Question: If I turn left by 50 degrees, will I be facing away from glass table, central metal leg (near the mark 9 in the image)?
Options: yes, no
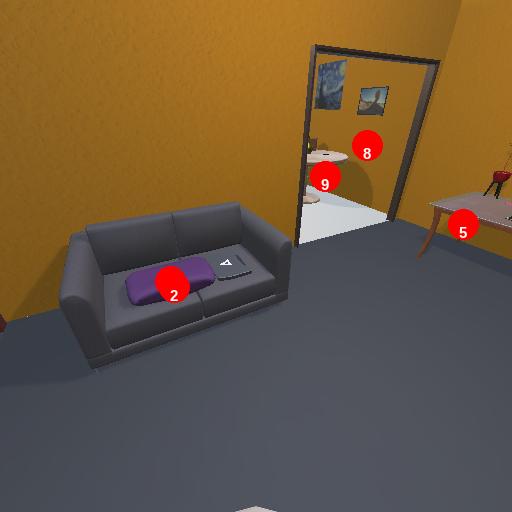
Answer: yes